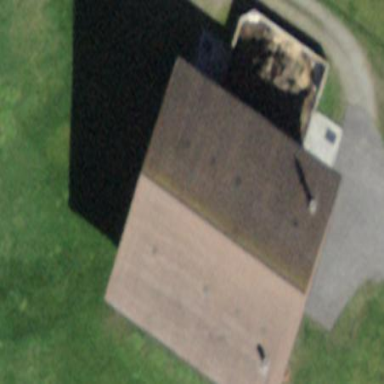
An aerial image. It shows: Farm auxiliary building with gabled roof.